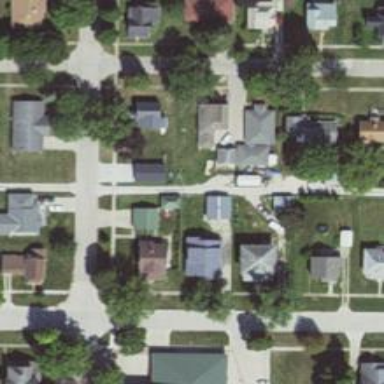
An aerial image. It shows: Alley classified as service road.